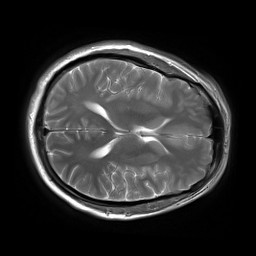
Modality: T2w
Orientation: axial
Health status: ill
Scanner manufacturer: siemens
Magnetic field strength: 3 T
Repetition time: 5 s
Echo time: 0.089 s